Question: I used JIRA REST client api and am running it from java main program,
This is the simple code, which Try to hit the JIRA server (JIRA 6.1)
'''
public static void main (String args[]) {
new Main().doIt();
}
public void doIt() {
System.out.println("Start .. ");
String url = "https://jira.com";
String userName = "sdfsdfsdf";
String password = "sdfsfsfsf";
AsynchronousJiraRestClientFactory factory = new AsynchronousJiraRestClientFactory();
JiraRestClient client = factory.createWithBasicHttpAuthentication(URI.create(url), userName, password) ;
System.out.println("JiraRestClient created successfully .. ");
}
'''
Every time when I run this program, i get "ClassNotFoundException", there by I find the dependencies and put the JAR file in my LIB folder,
While doing so, I get strange exception which is the result of HTTPCLIENT and HTTPCLIENTCACHE jar files. Below-screenshot shows the lib-files in my classpath

And the exception which I get is
'''
Start ..
SLF4J: Failed to load class "org.slf4j.impl.StaticLoggerBinder".
SLF4J: Defaulting to no-operation (NOP) logger implementation
SLF4J: See http://www.slf4j.org/codes.html#StaticLoggerBinder for further details.
Exception in thread "main" java.lang.NoSuchMethodError: org.apache.http.impl.client.cache.CacheConfig.setNeverCache1_0ResponsesWithQueryString(Z)V
at com.atlassian.httpclient.apache.httpcomponents.DefaultHttpClient.<init>(DefaultHttpClient.java:155)
at com.atlassian.jira.rest.client.internal.async.AsynchronousHttpClientFactory.createClient(AsynchronousHttpClientFactory.java:53)
at com.atlassian.jira.rest.client.internal.async.AsynchronousJiraRestClientFactory.create(AsynchronousJiraRestClientFactory.java:35)
at com.atlassian.jira.rest.client.internal.async.AsynchronousJiraRestClientFactory.createWithBasicHttpAuthentication(AsynchronousJiraRestClientFactory.java:41)
at com.arun.main.Main.doIt(Main.java:22)
at com.arun.main.Main.main(Main.java:13)
'''
Can anyone suggest me on this Please ?
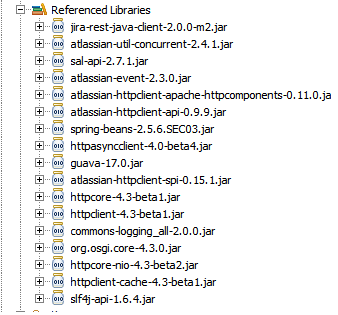
Answer: Found the correct Jar file that has this method. The jar file can be downloaded from the link below:
<URL>
small clarification around this.. Even if your pom.xml doesn't have entry for this jar.. just add -
'''
<dependency>
<groupId>org.apache.httpcomponents</groupId>
<artifactId>httpclient-cache</artifactId>
<version>4.2.1-atlassian-2</version>
</dependency>
'''